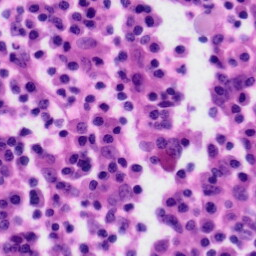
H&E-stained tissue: Tonsil